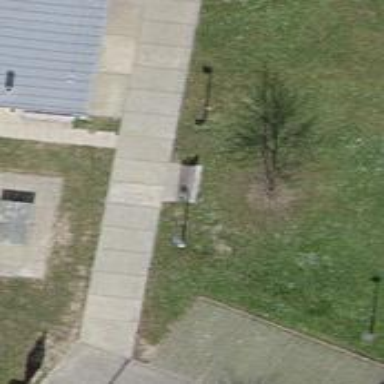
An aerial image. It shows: Bench for seating.